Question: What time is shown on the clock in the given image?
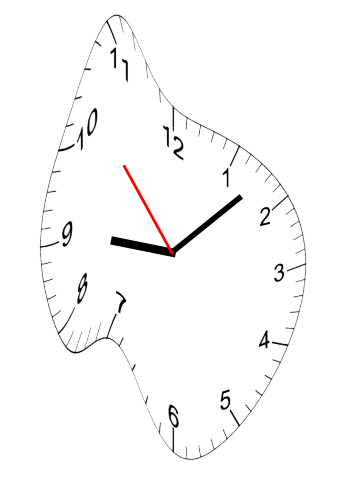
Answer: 09:07:53